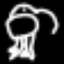
Label: frog